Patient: sex F, age 56
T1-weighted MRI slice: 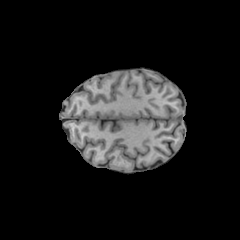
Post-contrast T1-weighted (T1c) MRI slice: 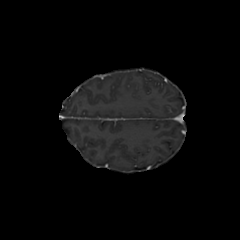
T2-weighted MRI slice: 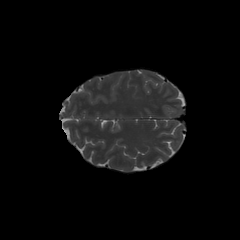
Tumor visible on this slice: no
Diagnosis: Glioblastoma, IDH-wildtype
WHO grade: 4